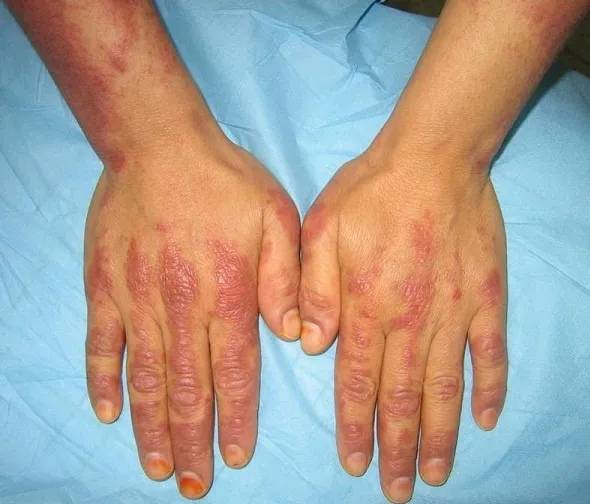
Gottron papules.
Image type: medical_photograph (other_medical_photograph)